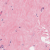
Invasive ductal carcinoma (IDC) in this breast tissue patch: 1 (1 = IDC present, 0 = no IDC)